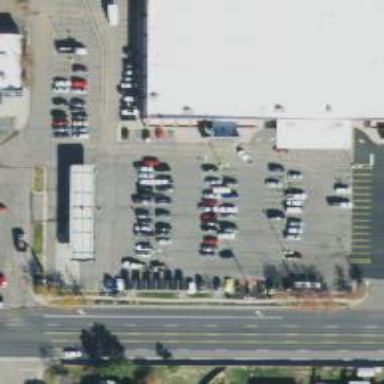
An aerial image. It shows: Parking space is available.